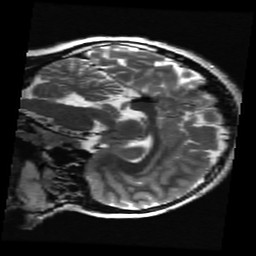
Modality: T2w
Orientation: sagittal
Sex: female
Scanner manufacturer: ge
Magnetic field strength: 3 T
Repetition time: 5 s
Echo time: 0.1017 s